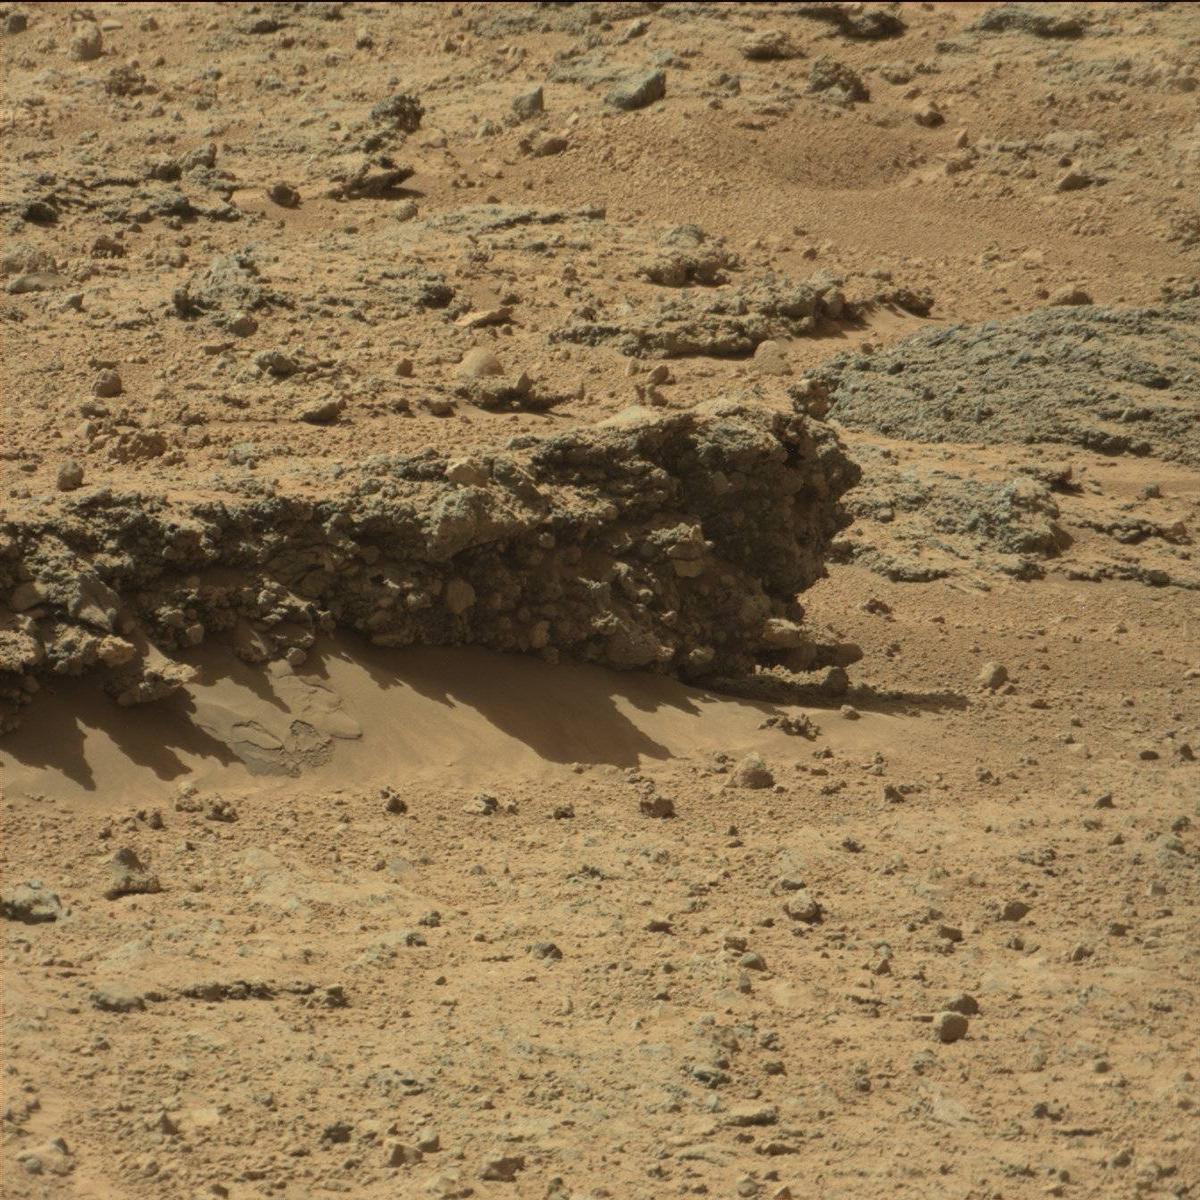
Terrain classes present: Bedrock, Sand / Soil